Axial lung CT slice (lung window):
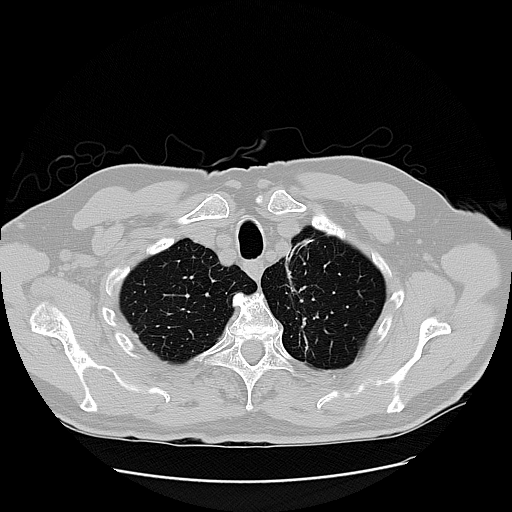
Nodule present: no